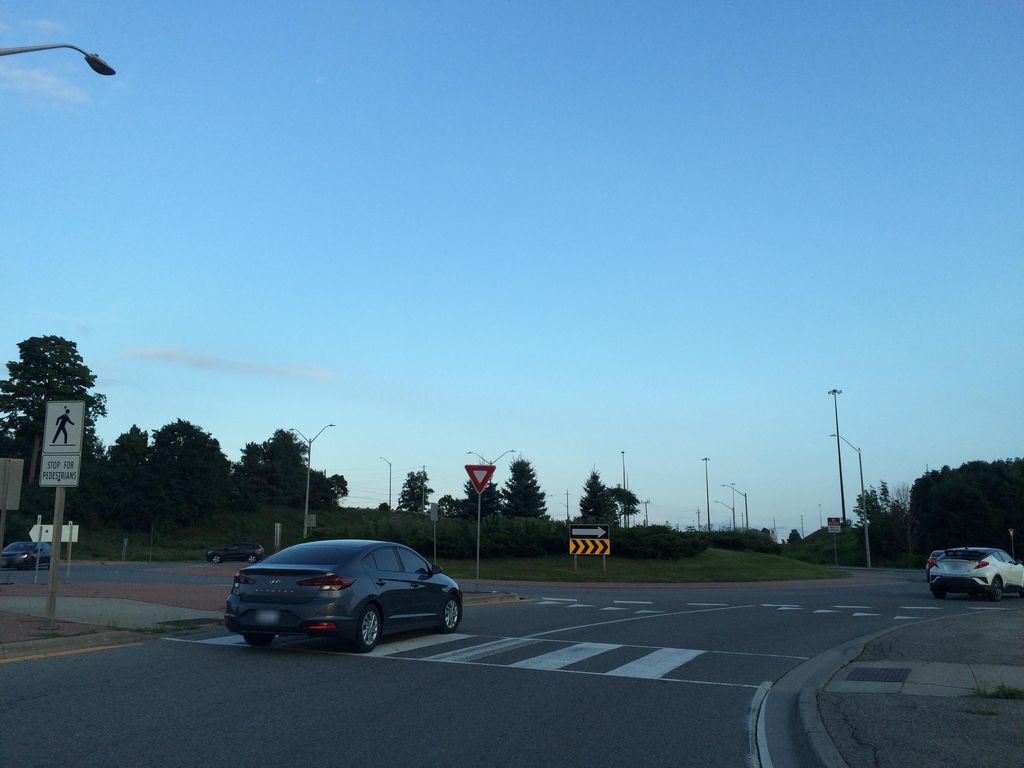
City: kitchener-waterloo